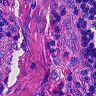
Metastatic tissue present: no